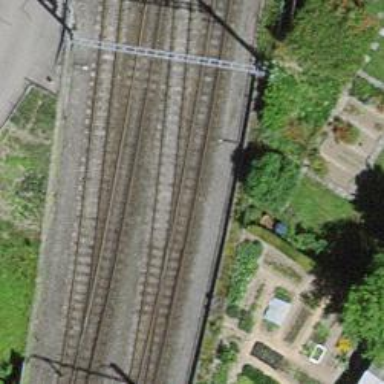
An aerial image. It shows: Narrow-gauge railway track with 1 electrified contact line.